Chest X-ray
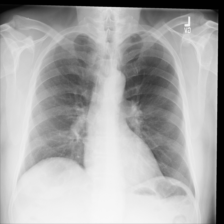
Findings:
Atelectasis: negative
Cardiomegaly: negative
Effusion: negative
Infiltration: negative
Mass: negative
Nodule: negative
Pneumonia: negative
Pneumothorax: negative
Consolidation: negative
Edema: negative
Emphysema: negative
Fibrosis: negative
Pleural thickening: negative
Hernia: negative